Field crop: tomato
Growth stage: 1
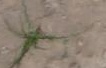
Species: cyperus